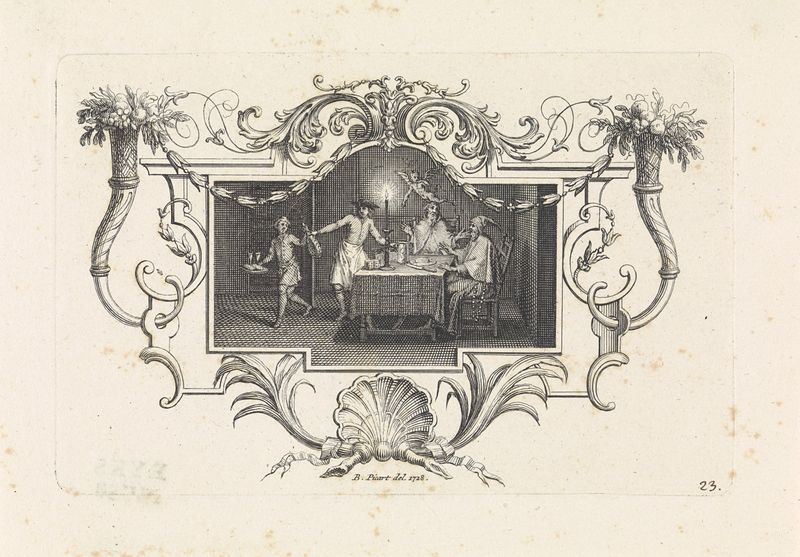
Titel: Tovenaars aan een tafel en de verschijning van een demon
Künstler: Bernard Picart
Standort: Amsterdam
Institution: Rijksmuseum
Schlagwörter: schatten, blumen, männer, skizze, stuhl, stühle, szene, tisch, zeichnung, zimmer, ornament, gläser, diener, messer, füllhorn, innenraum, tischtuch, geistlicher, rokoko, engel, ranken, schürze, schrift, essen, wein, symmetrie, ornamente, tusch, kerze, brot, kerzen, radierung, stich, speisen, mahlzeit, buchdruck, kerzenschein, karte, abendessen, mönch, muschel, geistlich, kupferstich, rocaille, gast, trank, rocaillen, weinschlauch, messer krug, nachtmahl